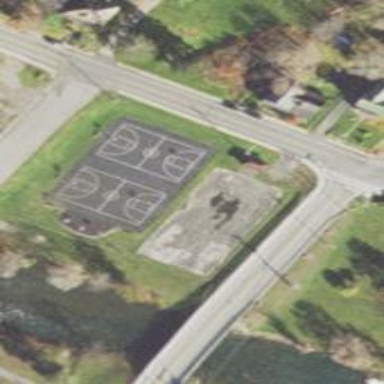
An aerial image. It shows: Basketball court located in leisure land pitch.